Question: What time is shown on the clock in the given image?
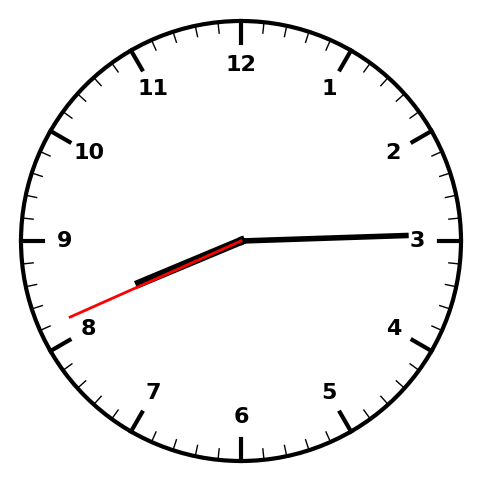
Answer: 08:14:41